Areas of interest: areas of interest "Zhengzhou Ruiyang Nursing Home"
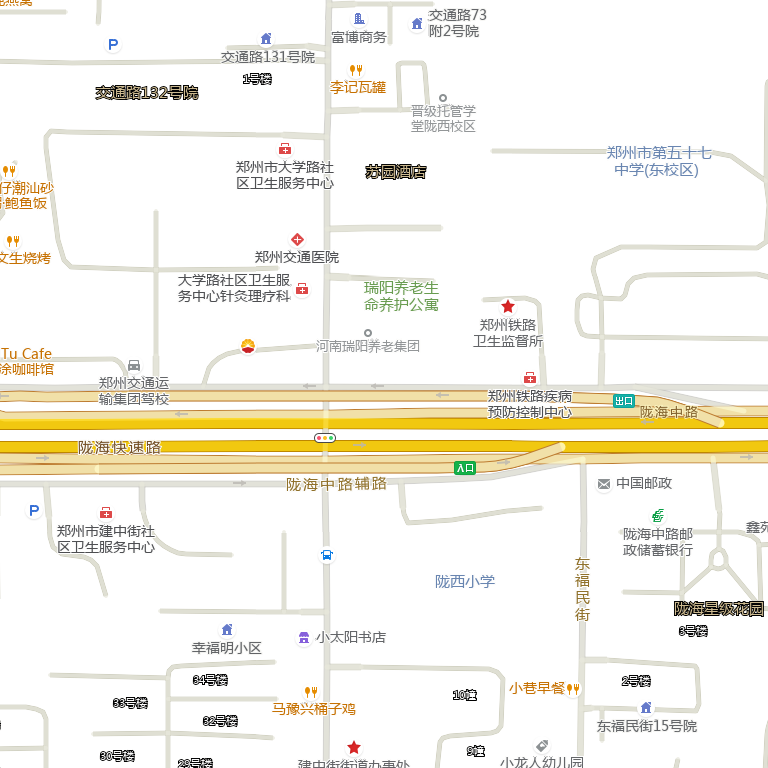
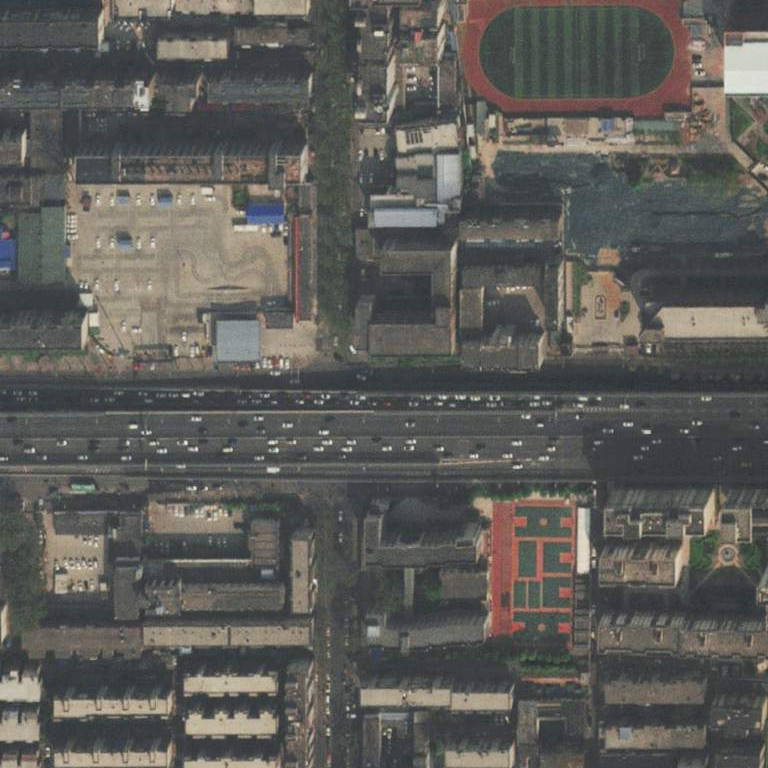